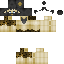
A male skeleton skin with dark skin, wearing brown helmet dressed in a black robe top and brown pants, featuring a closed mouth.